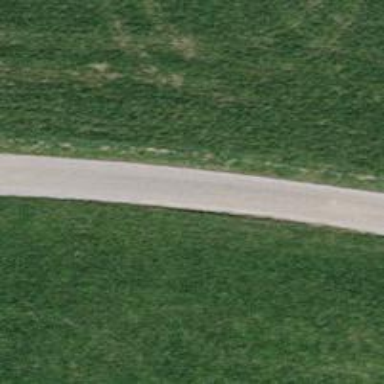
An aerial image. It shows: Asphalt track with grade1 surface.